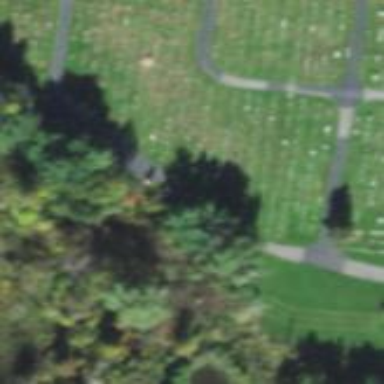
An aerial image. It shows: Cemetery.